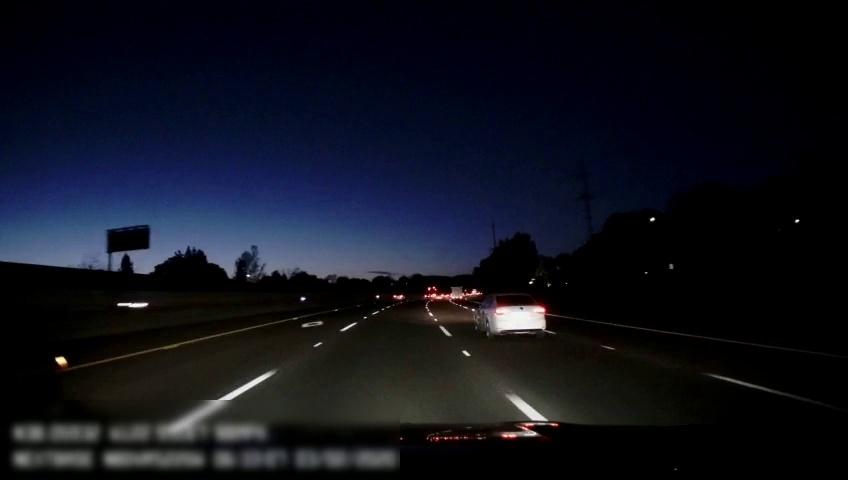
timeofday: Night
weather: Other
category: Drivable Space
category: Vehicles | Car
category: Vehicles | Car
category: Vehicles | Other LV
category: Lanes | Alternate Lane
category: Lanes | Current Lane
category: Lanes | Current Lane
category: Lanes | Alternate Lane
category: Lanes | Alternate Lane